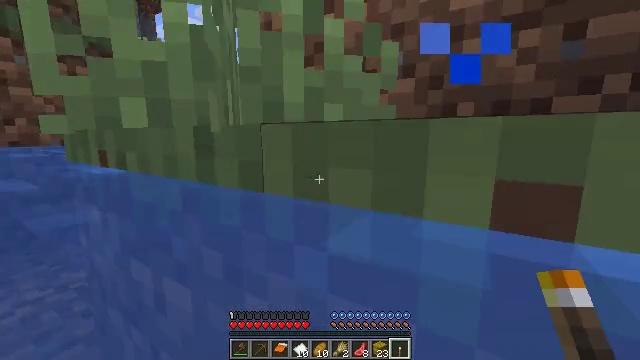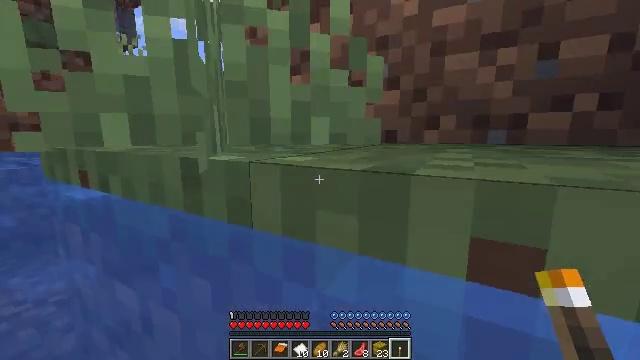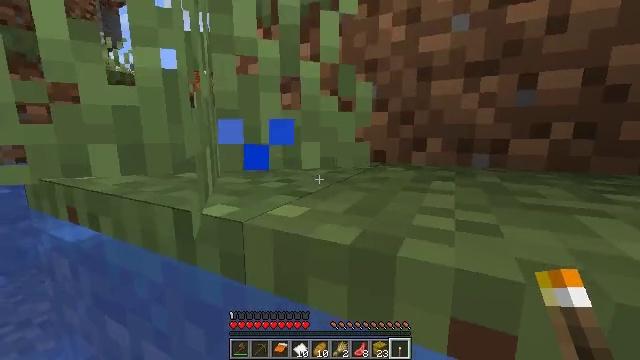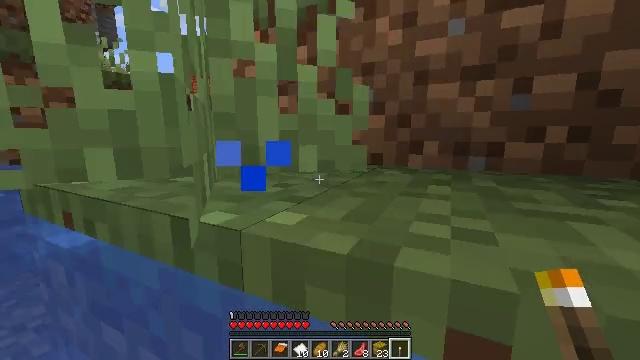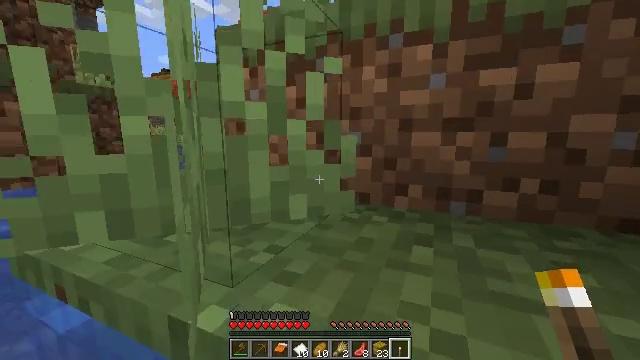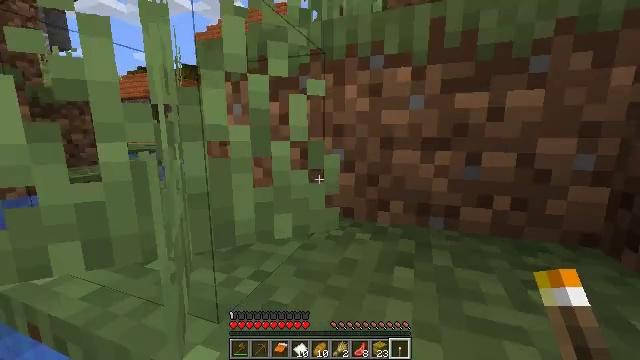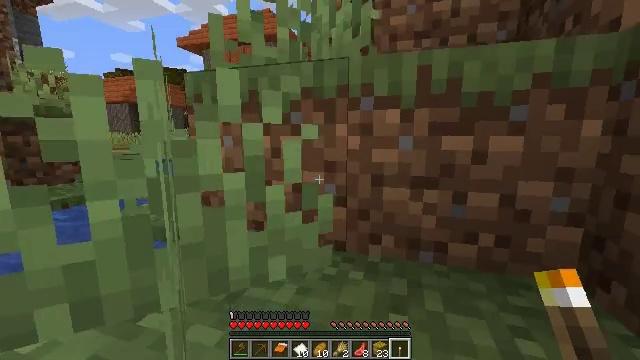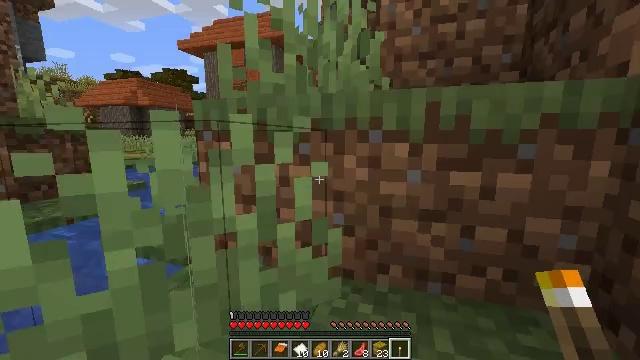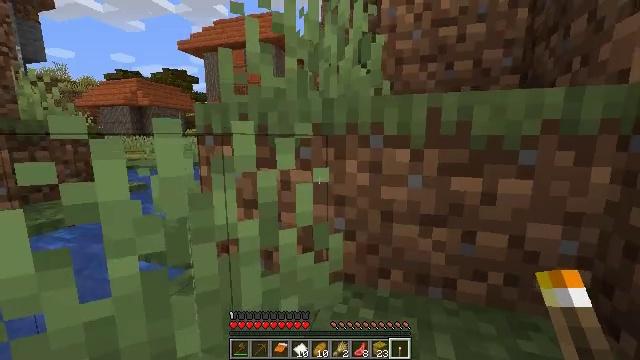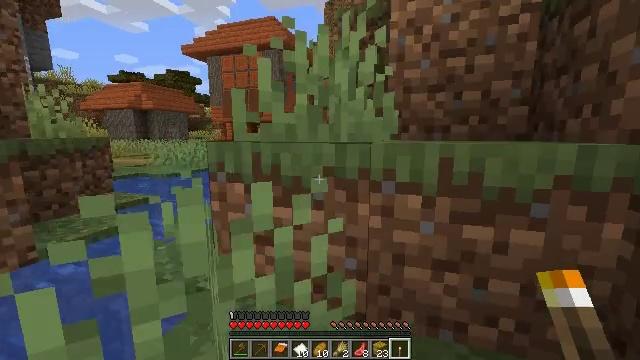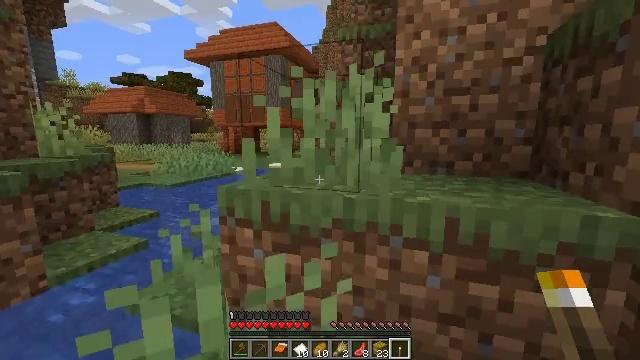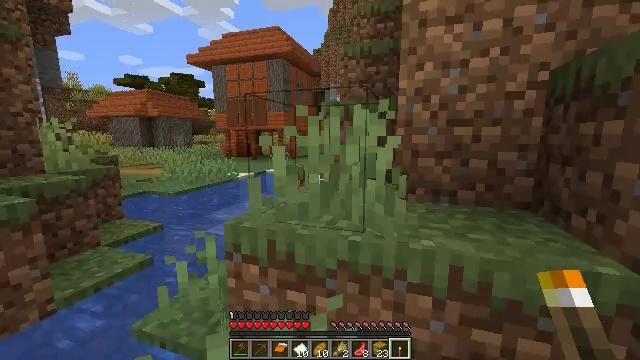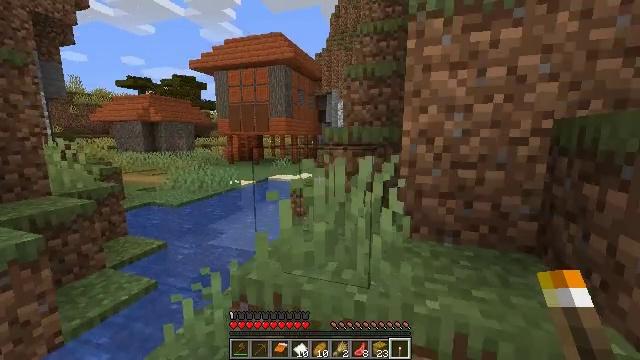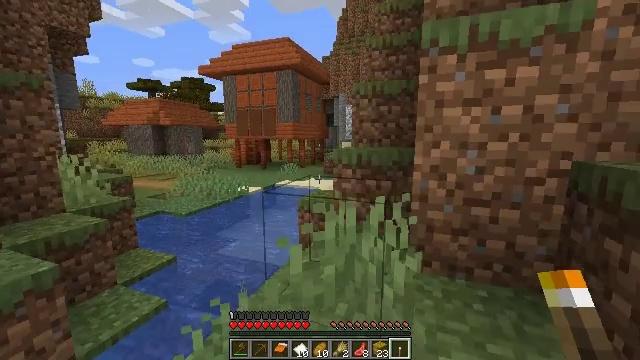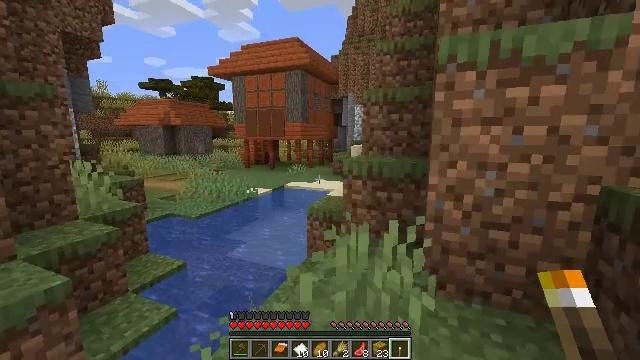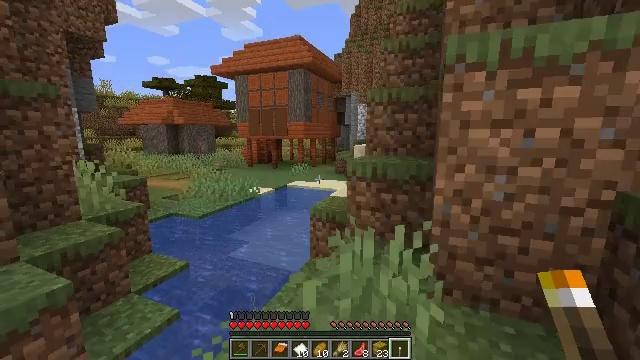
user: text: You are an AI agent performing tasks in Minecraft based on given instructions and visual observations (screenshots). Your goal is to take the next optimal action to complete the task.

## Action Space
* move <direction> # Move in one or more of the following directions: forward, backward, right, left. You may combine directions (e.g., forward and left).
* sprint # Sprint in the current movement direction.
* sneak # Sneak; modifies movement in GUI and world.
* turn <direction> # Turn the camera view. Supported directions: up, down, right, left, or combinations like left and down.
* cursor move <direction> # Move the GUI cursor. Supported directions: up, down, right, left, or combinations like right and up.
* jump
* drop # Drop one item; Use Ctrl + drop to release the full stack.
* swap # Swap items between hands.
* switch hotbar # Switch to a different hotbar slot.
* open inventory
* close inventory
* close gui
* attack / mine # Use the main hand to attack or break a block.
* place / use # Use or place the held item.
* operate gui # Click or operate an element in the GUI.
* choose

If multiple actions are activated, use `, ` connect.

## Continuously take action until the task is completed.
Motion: motion action
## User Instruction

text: Left click on the blast furnace to break it.
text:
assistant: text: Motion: move forward, turn right, jump
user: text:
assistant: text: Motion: move forward, turn right, jump
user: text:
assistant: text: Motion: move forward, jump
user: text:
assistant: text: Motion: move forward, turn right, jump
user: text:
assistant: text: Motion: move forward, turn right, jump
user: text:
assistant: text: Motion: move forward, turn right, jump
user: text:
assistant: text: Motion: move forward, jump
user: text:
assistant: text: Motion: move forward, jump
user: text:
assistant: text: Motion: move forward, jump
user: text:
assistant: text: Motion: move forward, jump
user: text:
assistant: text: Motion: move forward, jump
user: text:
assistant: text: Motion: move forward, jump
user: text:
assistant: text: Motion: move forward, turn left, jump
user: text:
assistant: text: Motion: move forward, turn left, jump
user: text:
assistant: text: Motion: move forward, jump
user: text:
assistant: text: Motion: move forward, jump
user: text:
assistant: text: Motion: move forward, jump
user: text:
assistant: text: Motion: move forward, jump
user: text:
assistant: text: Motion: move forward, jump
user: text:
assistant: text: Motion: move forward, jump
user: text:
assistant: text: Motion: move forward, jump
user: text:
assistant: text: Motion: move forward, jump
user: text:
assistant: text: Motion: move forward, jump
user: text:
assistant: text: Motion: move forward, turn left
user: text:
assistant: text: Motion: move forward, turn left and down
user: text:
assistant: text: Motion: move forward, turn left and down
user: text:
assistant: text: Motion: move forward, turn left
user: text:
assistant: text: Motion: move forward, sprint
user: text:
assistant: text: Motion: move forward, sprint
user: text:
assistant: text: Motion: move forward, sprint